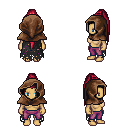
a pixel art fantasy rpg character, female body template, human, tanned skin, black tattered cape, magenta pants, ruby red extra-long topknot hairstyle, cloth hood, four views (front, back, left, right), 2x2 character sprite sheet, small pixel art, hard edges, no anti-aliasing